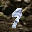
Label: 9